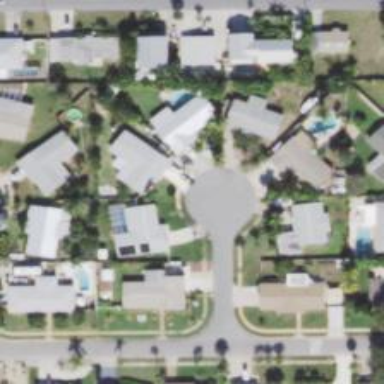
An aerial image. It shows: Living street.